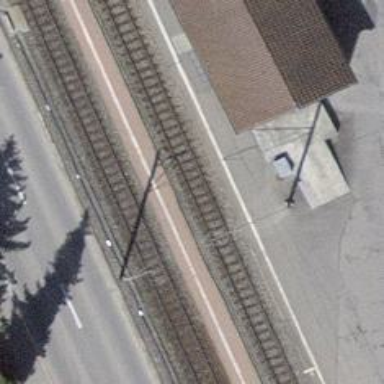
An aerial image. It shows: Narrow-gauge railway track with electrified contact line. The railway has one track.